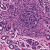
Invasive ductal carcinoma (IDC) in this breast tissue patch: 0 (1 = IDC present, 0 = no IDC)